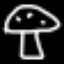
Label: mushroom